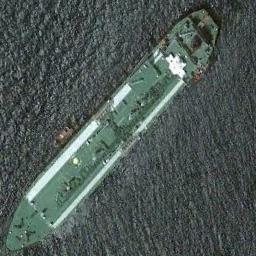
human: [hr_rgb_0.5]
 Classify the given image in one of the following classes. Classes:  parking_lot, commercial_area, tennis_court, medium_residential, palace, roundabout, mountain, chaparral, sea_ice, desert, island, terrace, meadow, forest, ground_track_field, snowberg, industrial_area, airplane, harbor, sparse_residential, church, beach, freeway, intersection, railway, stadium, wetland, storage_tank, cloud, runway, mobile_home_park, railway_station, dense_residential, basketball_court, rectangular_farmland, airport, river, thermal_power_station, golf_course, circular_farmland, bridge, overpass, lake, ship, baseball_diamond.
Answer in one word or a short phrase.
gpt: ship